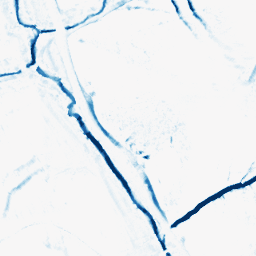
Category: morphological
Decomposition family: morphological_diamond
Decomposition parameters: operation: closing
radius: 5
Upsampling method: sinc_hamming
Upsampling parameters: scale: 2
kernel_size: 4
Upsampling scale: 2